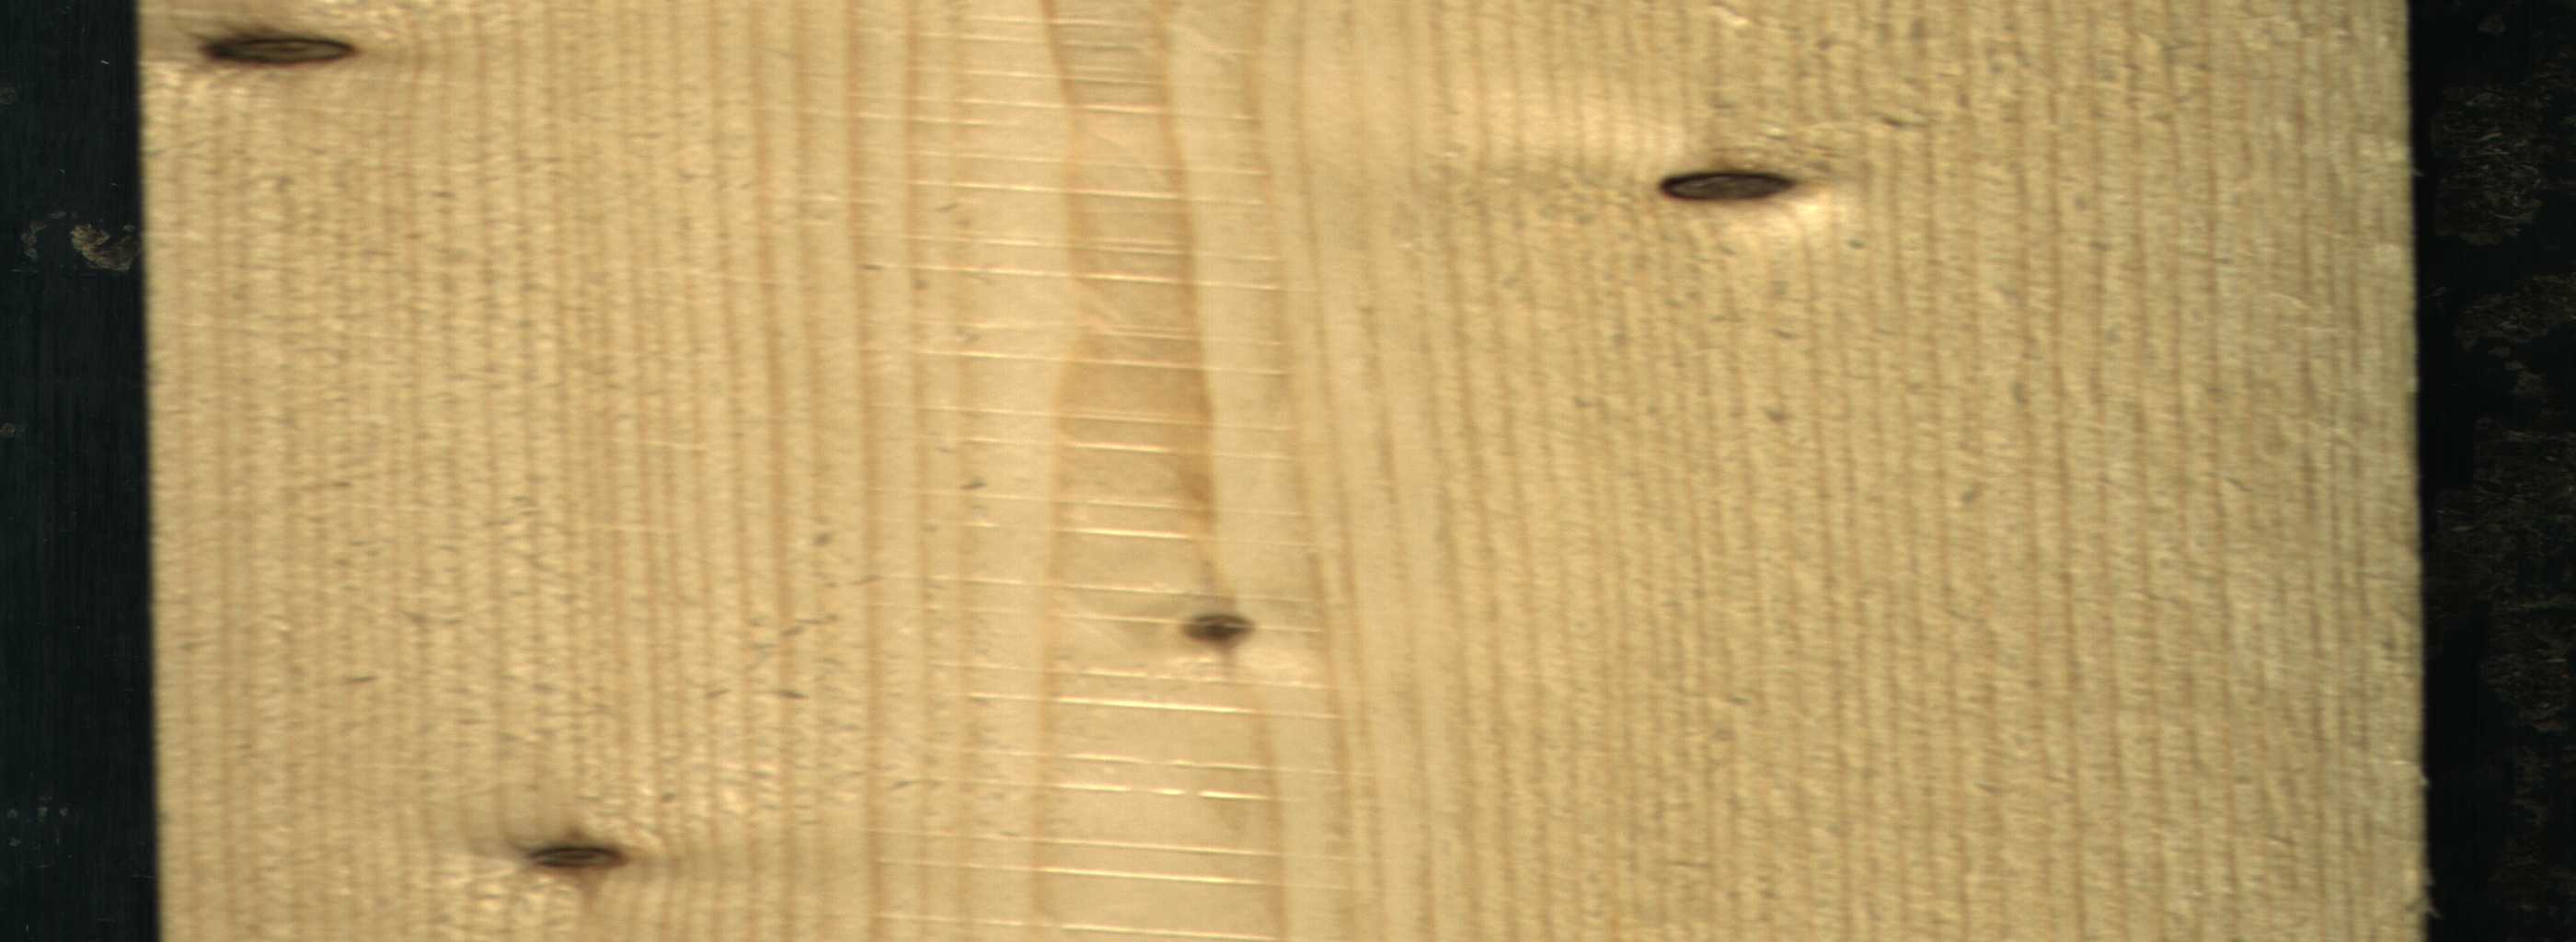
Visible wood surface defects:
Dead_Knot
Dead_Knot
Dead_Knot
Live_Knot